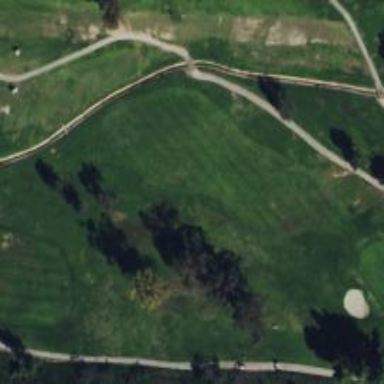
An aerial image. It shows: Golf fairway surrounded by grass.